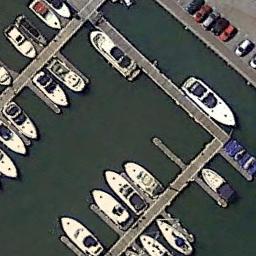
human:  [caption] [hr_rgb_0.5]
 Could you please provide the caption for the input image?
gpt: There are many branches of the harbor .

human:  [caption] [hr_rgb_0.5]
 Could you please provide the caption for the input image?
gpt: The harbor has some neatly docked boats and a parking lot is next to the harbor .

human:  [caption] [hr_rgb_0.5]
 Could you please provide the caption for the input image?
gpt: Many ships moored in the harbor next to the parking lot .

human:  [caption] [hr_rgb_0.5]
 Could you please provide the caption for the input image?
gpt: There are many ships in the harbor .

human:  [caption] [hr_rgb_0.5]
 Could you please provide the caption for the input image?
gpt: There are some ships and a parking lot at the harbor .